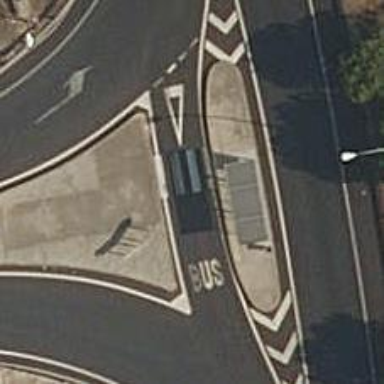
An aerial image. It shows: Public transport stop position.